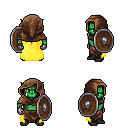
a pixel art fantasy rpg character, male body template, orc, green skin, yellow cape, robe skirt, red ponytail hairstyle, cloth hood, metal gloves, black shoes, shield, four views (front, back, left, right), 2x2 character sprite sheet, small pixel art, hard edges, no anti-aliasing